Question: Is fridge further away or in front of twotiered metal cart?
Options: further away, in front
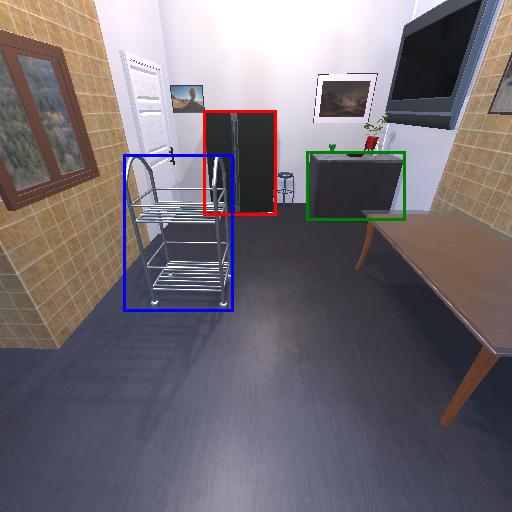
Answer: further away